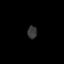
Tissue: lung
Cell type: Others
Senescence score: 0.6379
Nuclear area (px): 118
Mean DAPI intensity: 54.432